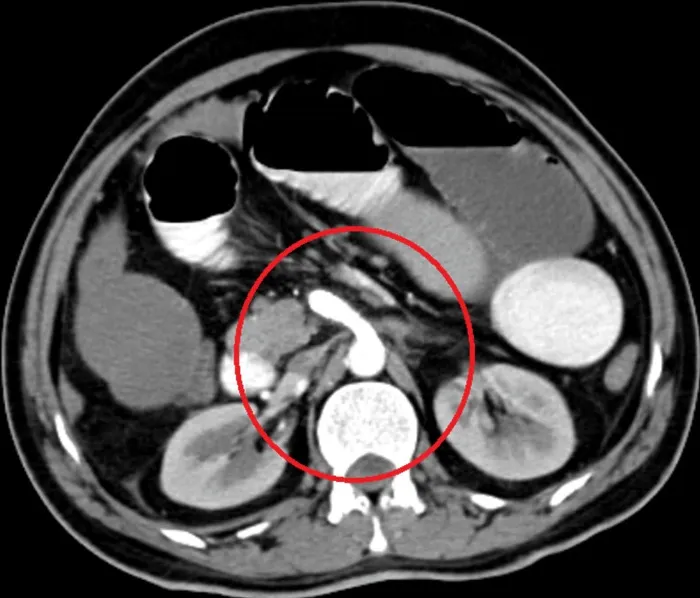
CECT abdomen pelvis: showing the stent in situ placed secondary to SMA occlusion. CECT: contrast-enhanced computed tomography. SMA: superior mesenteric artery.
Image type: radiology (ct)